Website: apple
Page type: account-selection
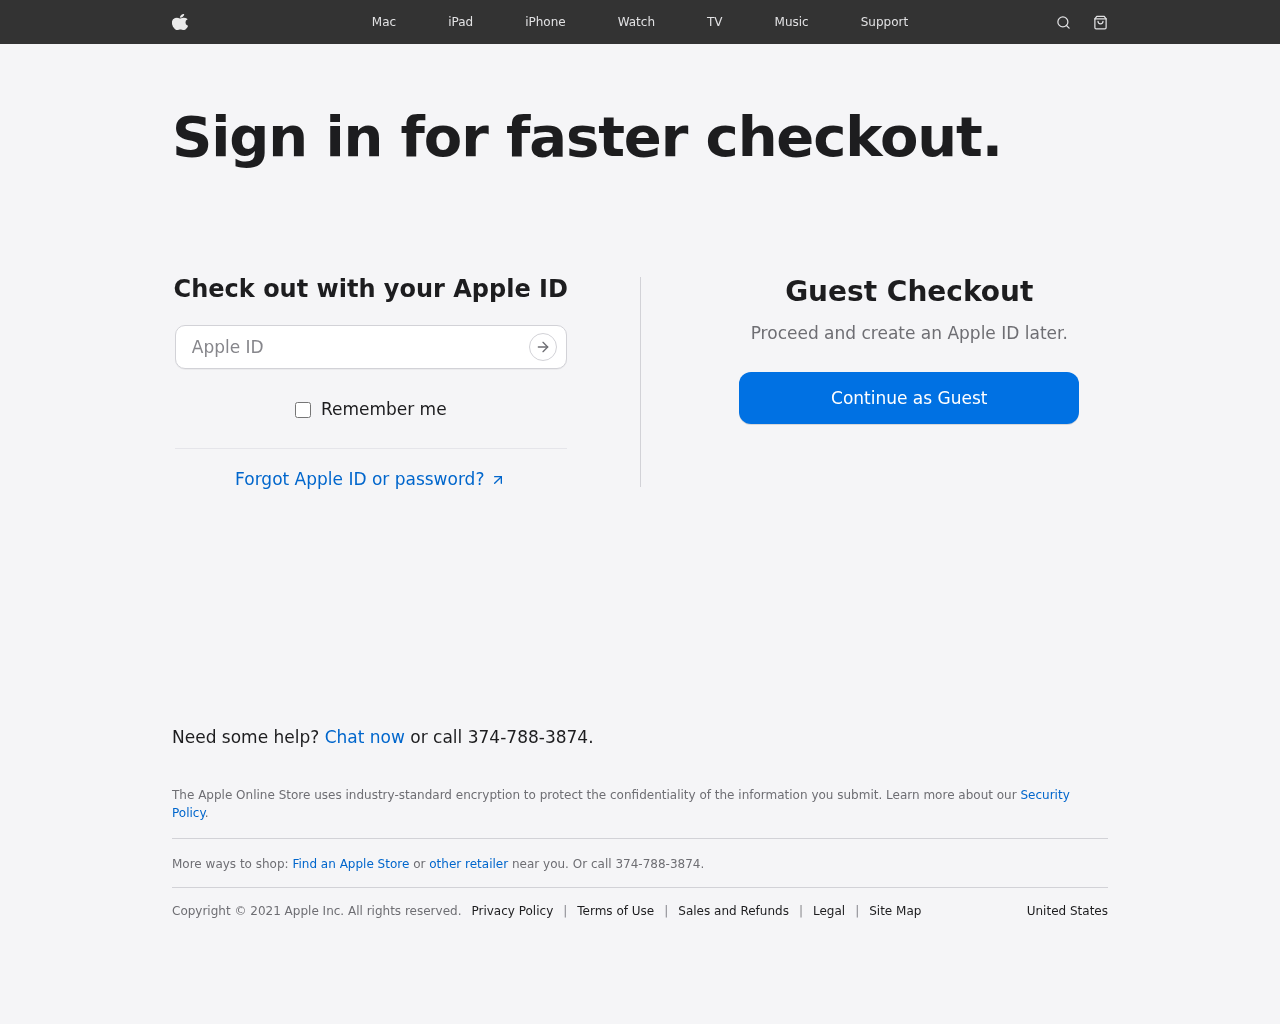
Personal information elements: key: PII_LOGIN_USERNAME
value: michellehopkins39